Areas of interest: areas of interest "Youmi International Community Apartment No. 2 Store"
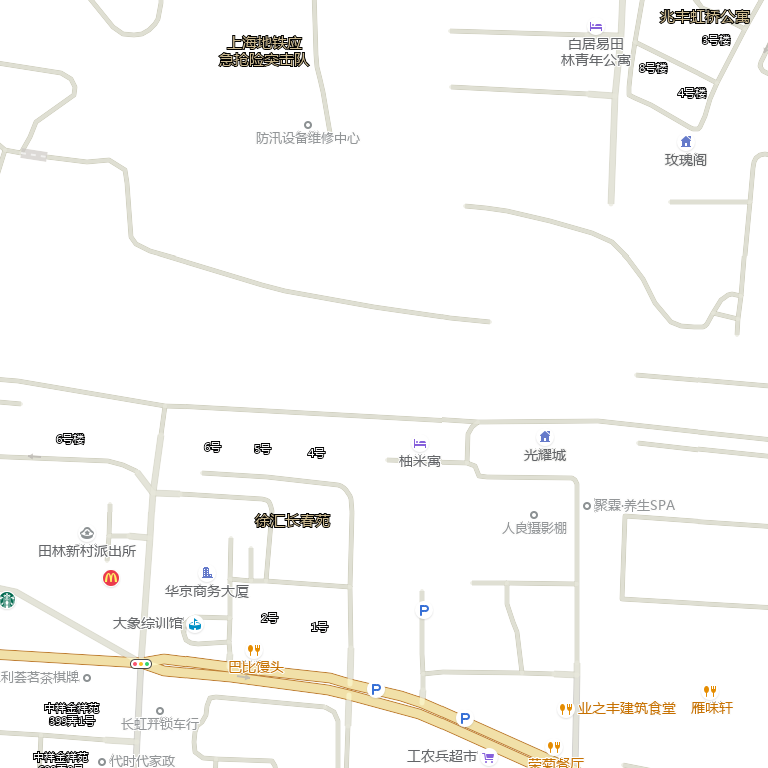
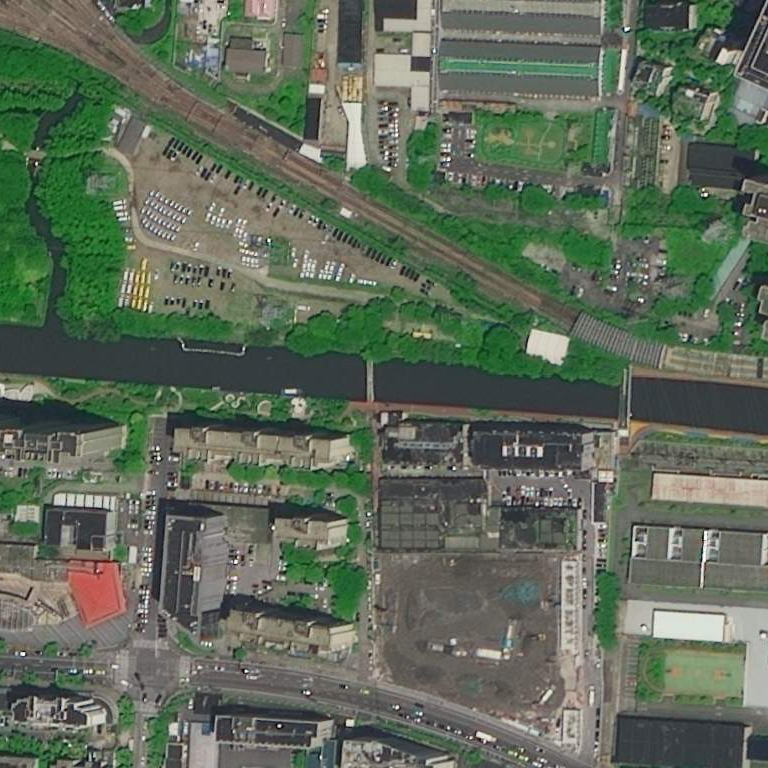